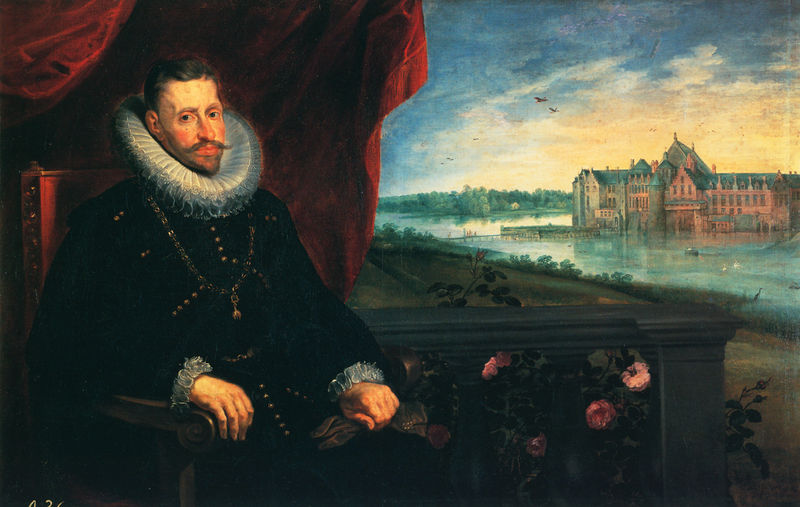
Titel: Der Herzog Albert
Künstler: Peter Paul Rubens
Schlagwörter: blau, gemälde, himmel, mann, wasser, weiß, wolken, bäume, fluss, gelb, stadt, handschuh, orange, schwarz, stuhl, haus, rosen, rot, schloss, malerei, bart, hemd, jacke, kragen, bildnis, herr, portrait, porträt, vorhang, dämmerung, häuser, vögel, brücke, sonne, reich, sitzend, england, rosa, wald, balkon, lehne, kette, geländer, veranda, burg, lehnstuhl, balustrade, krause, wasserschloss